Interaction volume radius: 10 \u00c5
Interaction volume height: 15 \u00c5
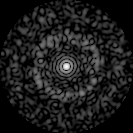
Disorder parameter: 0.8502